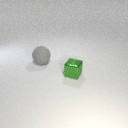
large gray rubber sphere to the left of small green metal cube